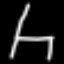
Label: chair